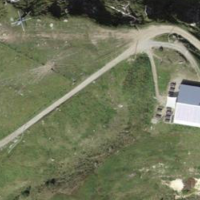
EUNIS habitat code: 26
Species observed at this site:
Plantago lanceolata
Cochlicopa lubricella
Dryas octopetala
Columella columella
Vertigo alpestris
Bistorta vivipara
Pupilla sterrii